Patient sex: M
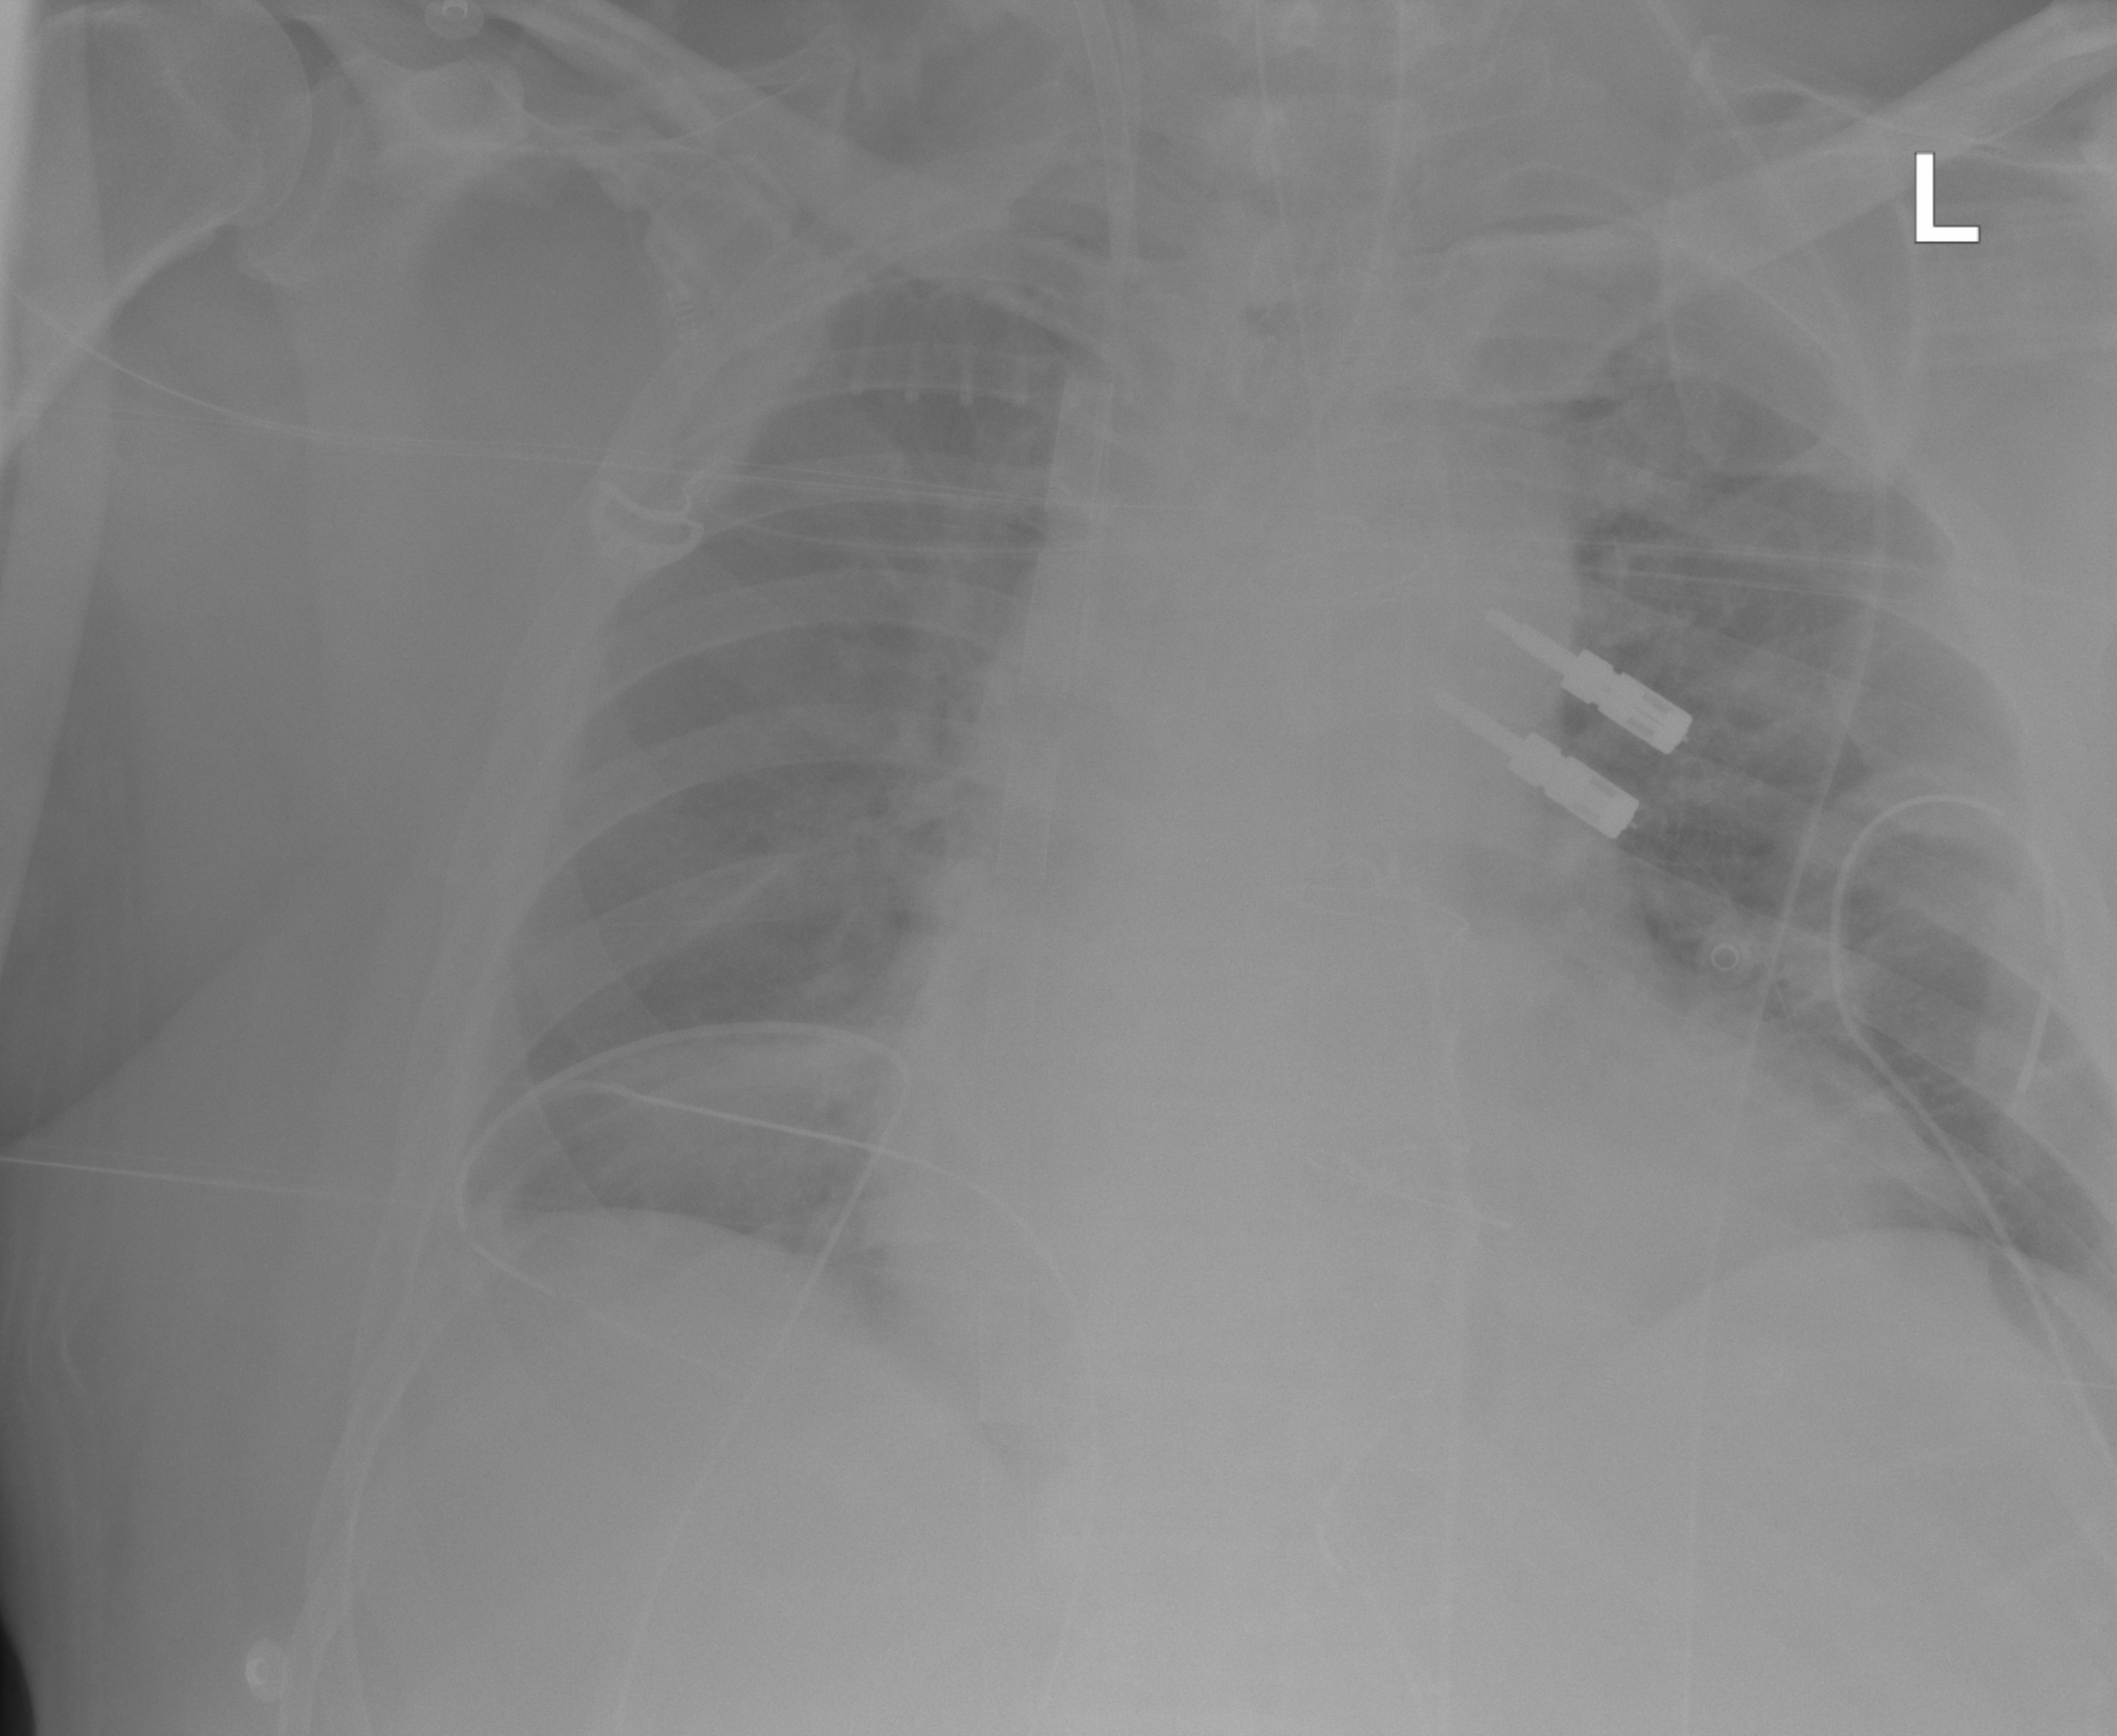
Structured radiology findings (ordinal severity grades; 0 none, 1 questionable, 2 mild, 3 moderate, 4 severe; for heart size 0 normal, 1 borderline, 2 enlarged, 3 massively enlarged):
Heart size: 2
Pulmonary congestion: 0
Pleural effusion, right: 0
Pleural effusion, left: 0
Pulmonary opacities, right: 0
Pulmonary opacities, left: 1
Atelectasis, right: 2
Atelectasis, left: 2